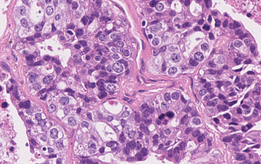
Tumor epithelial tissue: yes
Tumor-associated stroma tissue: yes
Normal tissue: no